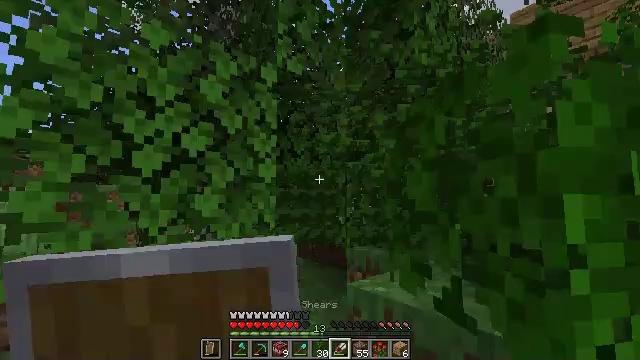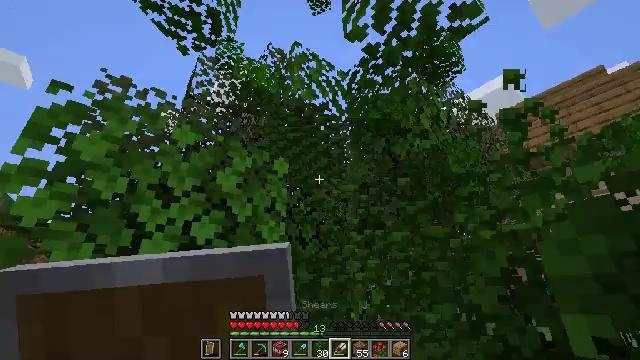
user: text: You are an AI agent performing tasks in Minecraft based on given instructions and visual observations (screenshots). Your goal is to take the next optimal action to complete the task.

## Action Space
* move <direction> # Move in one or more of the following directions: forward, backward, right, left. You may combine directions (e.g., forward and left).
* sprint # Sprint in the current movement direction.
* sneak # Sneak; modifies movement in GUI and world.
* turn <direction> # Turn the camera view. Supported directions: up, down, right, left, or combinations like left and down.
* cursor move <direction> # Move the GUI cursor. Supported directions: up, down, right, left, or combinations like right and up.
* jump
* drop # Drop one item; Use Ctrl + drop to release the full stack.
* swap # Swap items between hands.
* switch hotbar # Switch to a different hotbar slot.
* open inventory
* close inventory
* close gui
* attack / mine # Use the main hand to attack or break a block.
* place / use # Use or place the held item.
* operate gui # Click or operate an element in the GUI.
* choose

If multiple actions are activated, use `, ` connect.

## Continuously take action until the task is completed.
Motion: motion action
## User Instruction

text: Gather birch leaves using hands or shears.
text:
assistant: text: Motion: turn left and up, attack / mine
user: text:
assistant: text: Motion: turn left and up, attack / mine